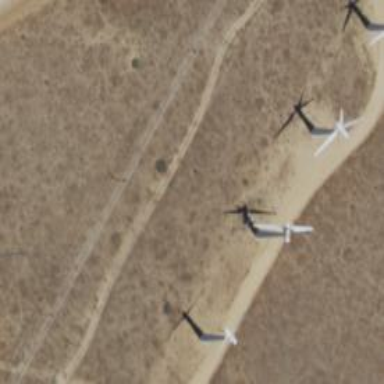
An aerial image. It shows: Wind power generator with wind turbines.